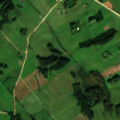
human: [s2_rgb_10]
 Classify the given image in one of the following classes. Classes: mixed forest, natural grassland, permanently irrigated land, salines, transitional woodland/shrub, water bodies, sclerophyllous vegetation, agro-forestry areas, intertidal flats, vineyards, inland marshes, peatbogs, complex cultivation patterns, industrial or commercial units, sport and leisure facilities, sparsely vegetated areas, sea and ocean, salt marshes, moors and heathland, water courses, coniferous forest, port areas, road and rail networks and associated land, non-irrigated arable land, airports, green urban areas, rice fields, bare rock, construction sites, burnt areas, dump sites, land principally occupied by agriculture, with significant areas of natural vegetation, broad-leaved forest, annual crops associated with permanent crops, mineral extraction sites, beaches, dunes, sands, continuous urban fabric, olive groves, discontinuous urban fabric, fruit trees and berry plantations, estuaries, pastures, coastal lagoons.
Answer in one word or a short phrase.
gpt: non-irrigated arable land, pastures, complex cultivation patterns, land principally occupied by agriculture, with significant areas of natural vegetation